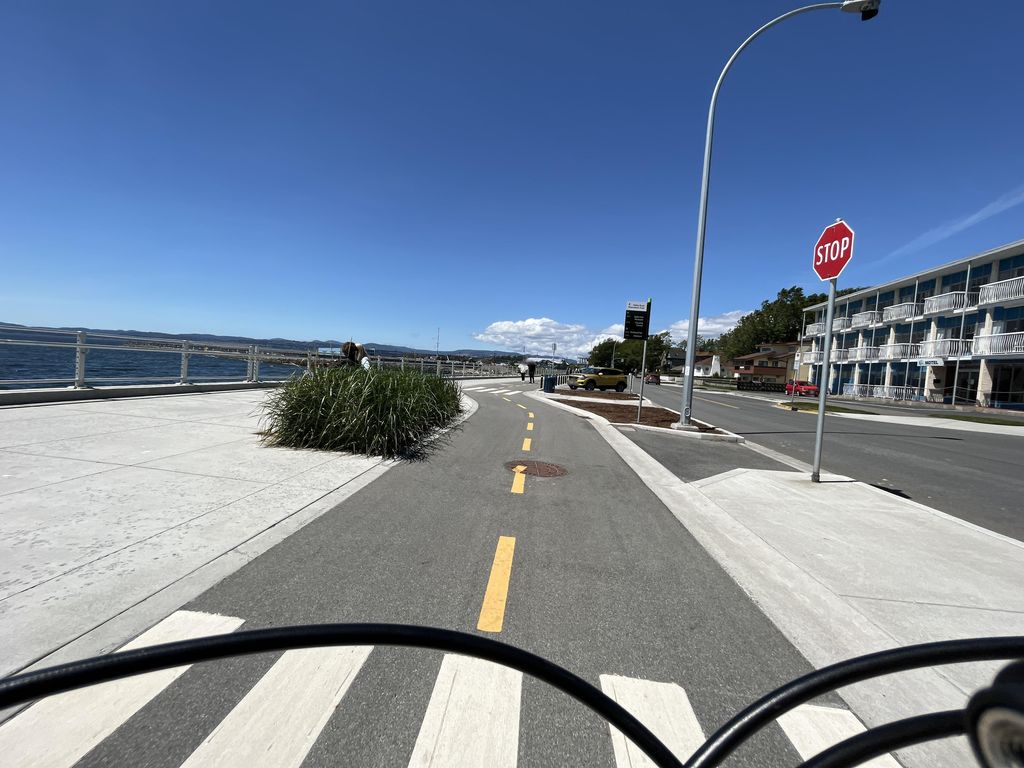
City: victoria